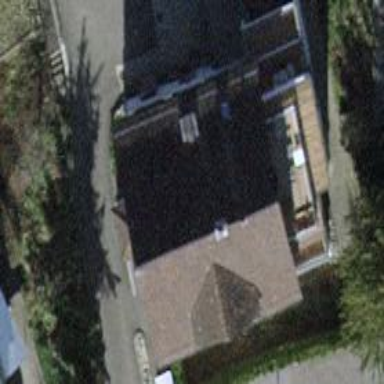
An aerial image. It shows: Building with tile roof.